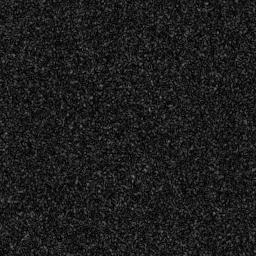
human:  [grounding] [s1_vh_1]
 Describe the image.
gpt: In the satellite image, there is  <ref>1 medium ship </ref> <box>[[8, 76, 16, 99, 0]]</box> located at bottom left.